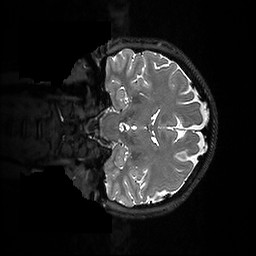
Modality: T2w
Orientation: coronal
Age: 29
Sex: female
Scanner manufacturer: ge
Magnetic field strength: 3 T
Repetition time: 3.202 s
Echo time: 0.06609 s